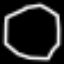
Label: octagon